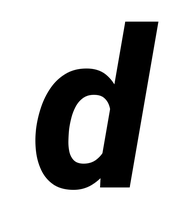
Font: Roboto-Italic_ExtraBold_Italic